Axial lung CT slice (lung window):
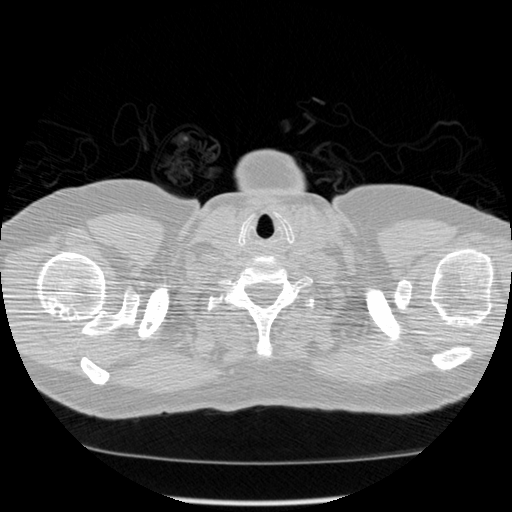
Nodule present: no